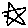
Label: star